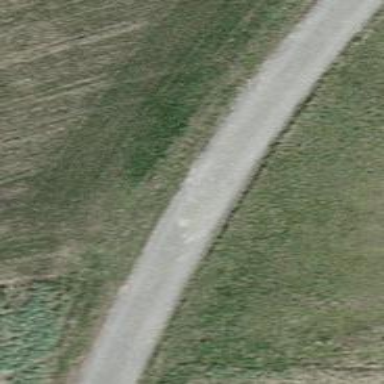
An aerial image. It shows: Track with grade 3 surface.